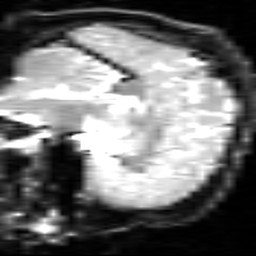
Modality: inplaneT2
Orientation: sagittal
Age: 24
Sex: female